Question: In my VB6 IDE, I accidentally clicked Hide on the context menu of the Project Explorer window (the pane on the right side with all the files from the project). I can't figure out how to un-hide it.
Specifically the View menu has items for viewing the Immediate Window, the Locals Window, etc., but not the Project Explorer. Restarting the IDE didn't help.
Here is my View Menu (just so you don't think I'm completely crazy):

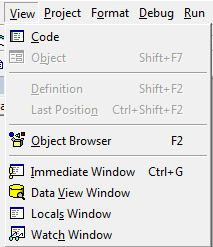
Answer: In the IDE, click View > Project Explorer.
You can also use the shortcut Ctrl-R.
Interesting about your Menu Bar - I've got several more items on mine. I imagine you've already tried this, but you can reset the Menu Bar:
- -
Hopefully that'll do the trick.